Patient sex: F
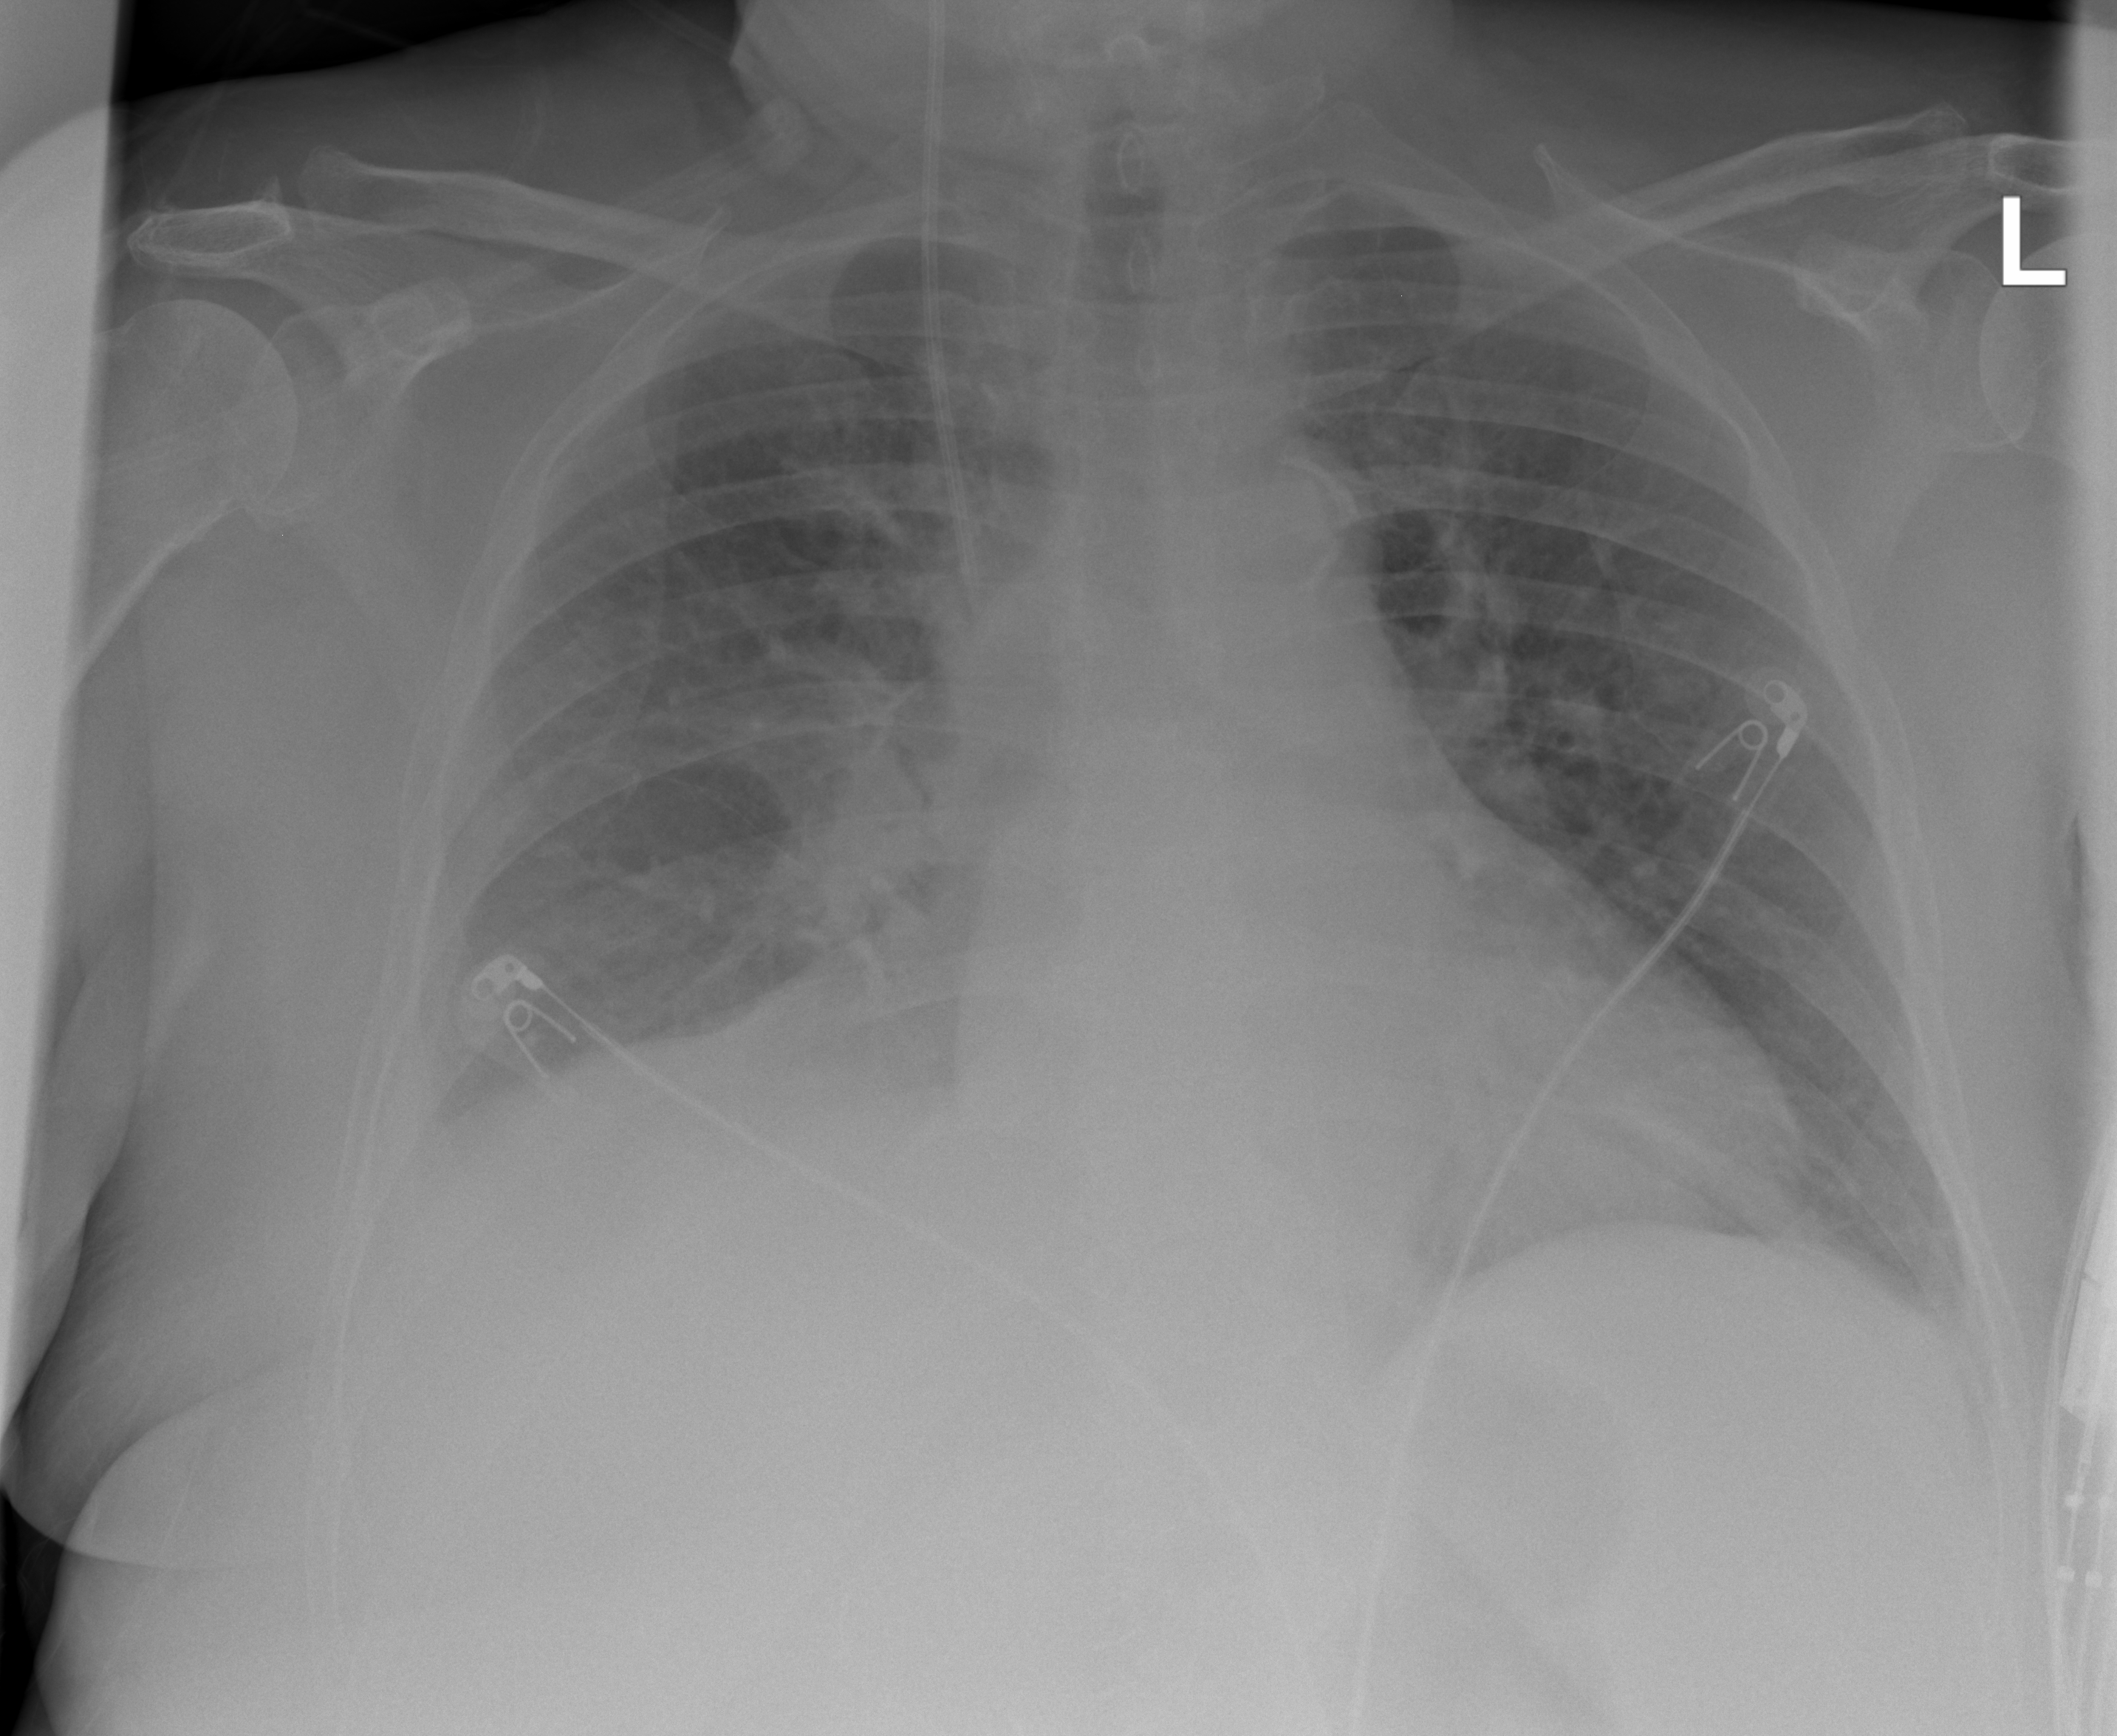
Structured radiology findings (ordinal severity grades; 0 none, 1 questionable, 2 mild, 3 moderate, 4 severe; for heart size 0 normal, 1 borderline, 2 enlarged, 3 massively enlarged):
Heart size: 0
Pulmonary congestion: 2
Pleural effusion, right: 2
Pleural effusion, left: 1
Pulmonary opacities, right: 0
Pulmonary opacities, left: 0
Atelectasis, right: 2
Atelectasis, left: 0